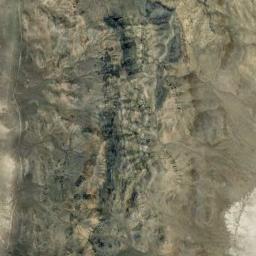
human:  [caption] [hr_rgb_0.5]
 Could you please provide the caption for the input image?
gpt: The mountain is uneven and rough .

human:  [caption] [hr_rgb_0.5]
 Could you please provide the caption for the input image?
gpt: The mountain has a rugged surface and its rocks are brown .

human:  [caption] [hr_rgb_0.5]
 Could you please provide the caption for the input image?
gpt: The mountain is consist of the bare land .

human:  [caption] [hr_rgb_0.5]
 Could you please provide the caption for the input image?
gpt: Seventy percent of the area on this mountain is covered by vegetation .

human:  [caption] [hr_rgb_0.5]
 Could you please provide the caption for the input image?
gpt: There are some rifts on the brown mountain .